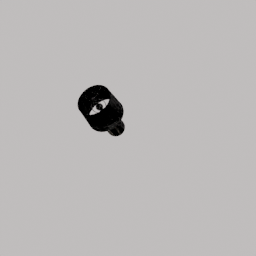
Label: lighting